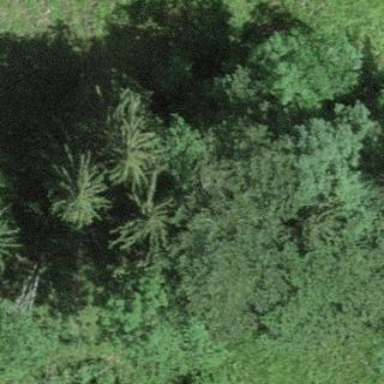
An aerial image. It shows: Forest area.